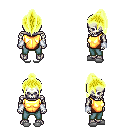
a pixel art fantasy rpg character, male body template, skeleton, gold chest armor, teal pants, gold long topknot hairstyle, white cloth bracers, white slippers, four views (front, back, left, right), 2x2 character sprite sheet, small pixel art, hard edges, no anti-aliasing